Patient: sex M, age 68
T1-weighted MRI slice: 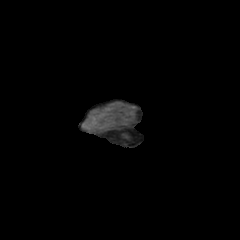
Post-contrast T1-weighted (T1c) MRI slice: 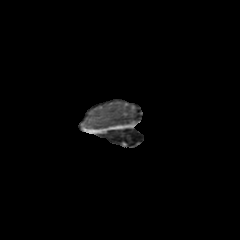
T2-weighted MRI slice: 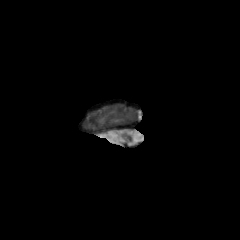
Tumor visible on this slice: yes
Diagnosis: Glioblastoma, IDH-wildtype
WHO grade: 4